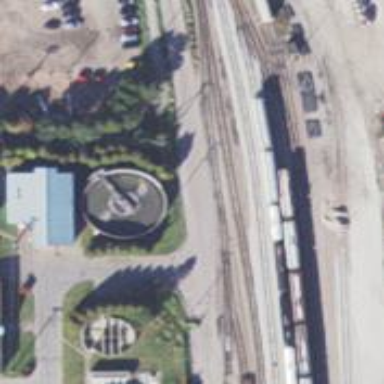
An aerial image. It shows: Railway yard used for servicing trains.